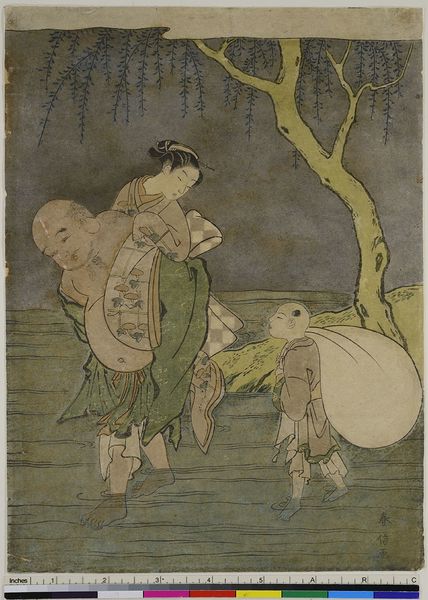
Künstler: Suzuki Harunobu
Standort: Hamburg
Institution: Museum für Kunst und Gewerbe Hamburg
Schlagwörter: baum, gott, mann, wasser, aquarell, fluss, frau, zeichnung, tragen, weide, familie, kind, holzschnitt, japan, japanisch, asien, druck, druckgraphik, druckgrafik, chinesisch, china, zeit, gottheit, farbholzschnitt, wanderung, schicksal, landschaften, buddhismus, hinduismus, fortuna, edo, reproduktionen, sorte, los, hokusai, fato, druckerzeugnisse, gewässer, gewässern, seestücke, ripa, jainismus, glücksgott, glück, fügung, blindprägedruck, blinddruck